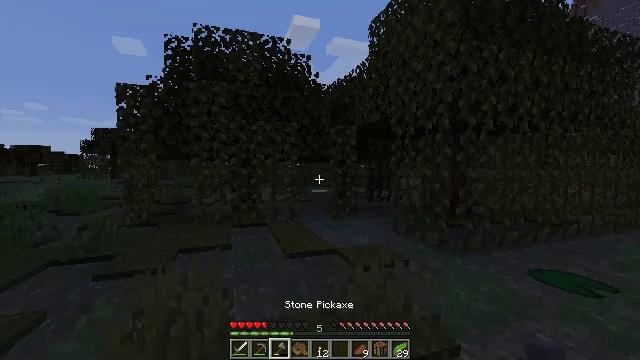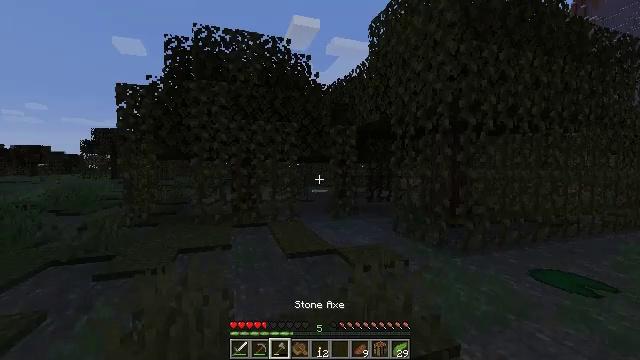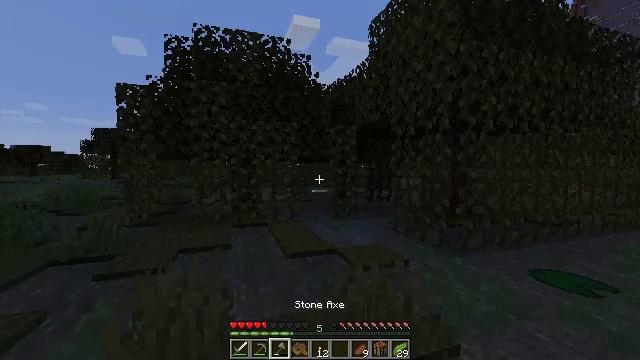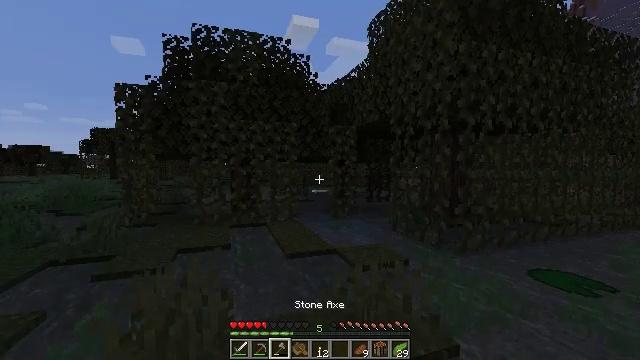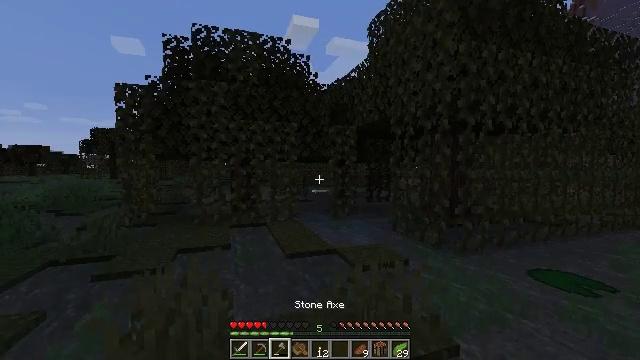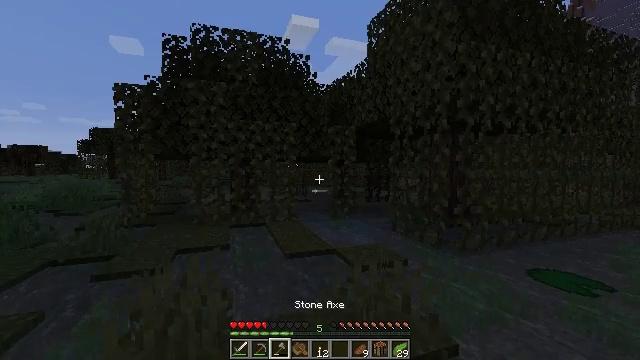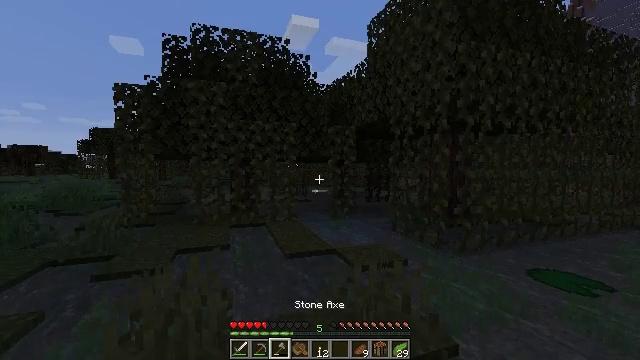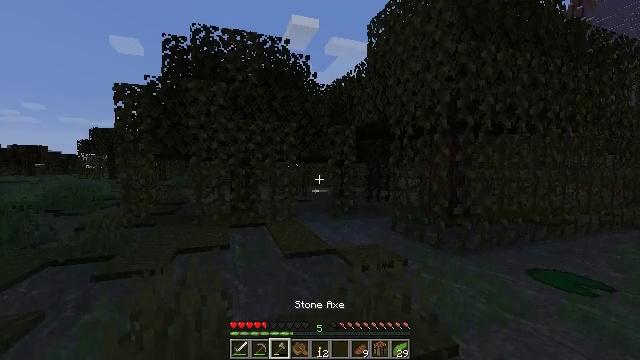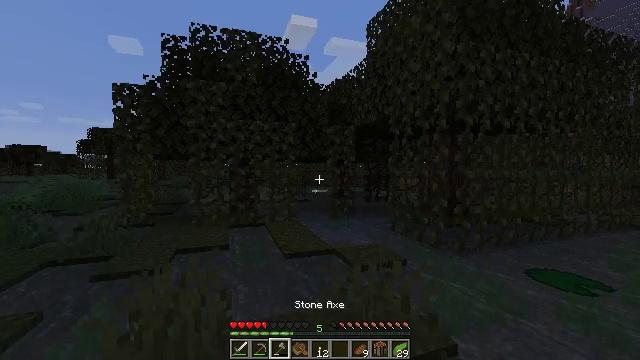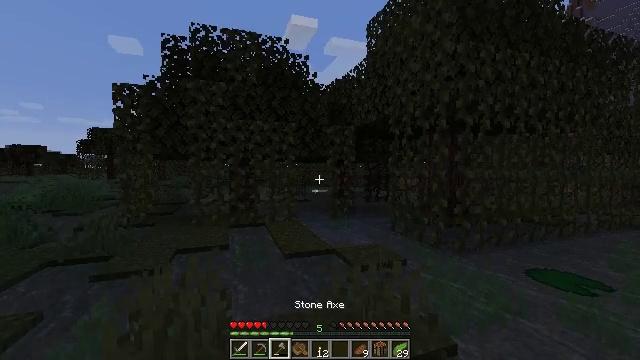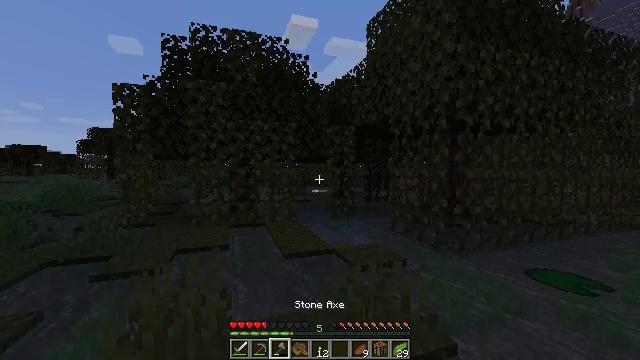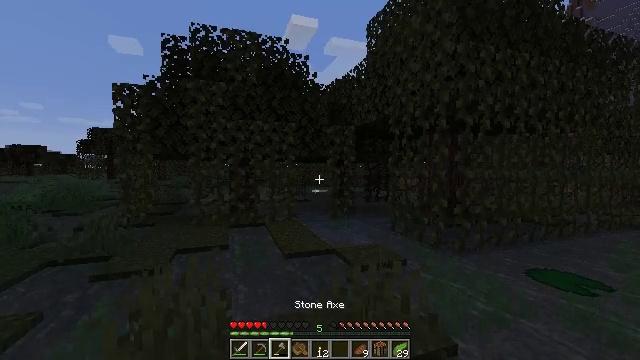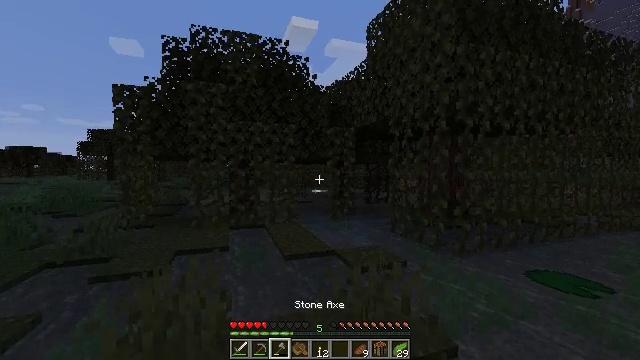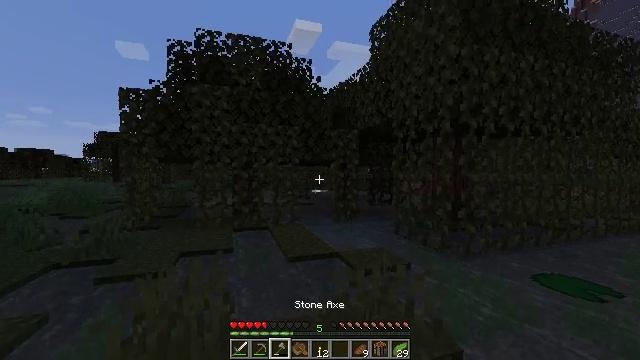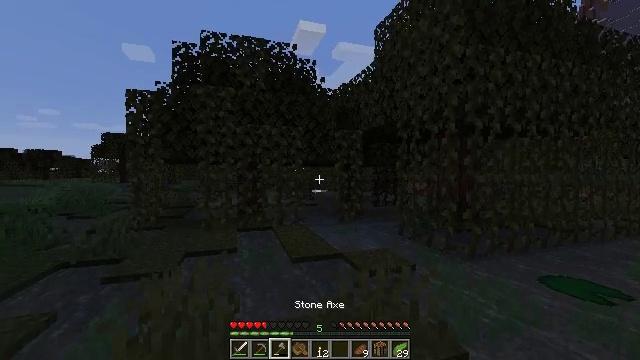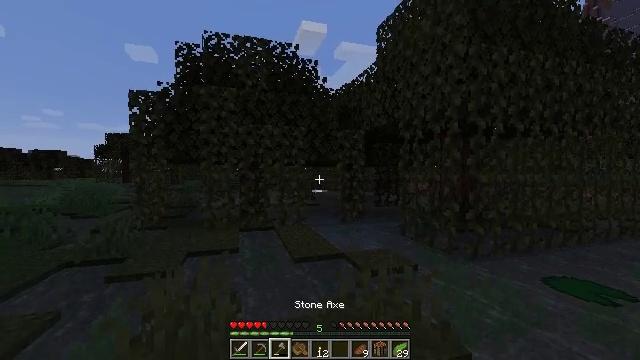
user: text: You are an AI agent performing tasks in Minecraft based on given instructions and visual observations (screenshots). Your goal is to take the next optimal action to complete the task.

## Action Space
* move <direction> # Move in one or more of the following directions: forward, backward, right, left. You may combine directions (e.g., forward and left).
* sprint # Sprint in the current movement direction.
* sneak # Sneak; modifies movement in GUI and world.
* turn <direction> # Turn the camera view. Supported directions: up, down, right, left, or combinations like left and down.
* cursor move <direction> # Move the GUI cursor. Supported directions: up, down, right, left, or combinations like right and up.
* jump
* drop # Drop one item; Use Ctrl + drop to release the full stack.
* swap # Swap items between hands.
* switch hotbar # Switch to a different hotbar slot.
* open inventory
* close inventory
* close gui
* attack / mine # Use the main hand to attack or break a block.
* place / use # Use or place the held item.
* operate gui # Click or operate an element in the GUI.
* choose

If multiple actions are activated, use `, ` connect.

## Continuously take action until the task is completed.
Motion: motion action
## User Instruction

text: Collect the potted red mushroom.
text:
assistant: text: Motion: switch to hotbar 3
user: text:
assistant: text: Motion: switch to hotbar 3
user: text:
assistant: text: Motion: switch to hotbar 3
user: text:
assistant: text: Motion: no_op
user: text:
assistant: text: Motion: no_op
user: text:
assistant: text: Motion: no_op
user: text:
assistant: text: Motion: no_op
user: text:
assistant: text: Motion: no_op
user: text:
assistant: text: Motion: no_op
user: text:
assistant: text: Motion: no_op
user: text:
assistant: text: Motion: no_op
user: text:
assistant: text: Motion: no_op
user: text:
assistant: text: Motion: no_op
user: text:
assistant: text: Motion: no_op
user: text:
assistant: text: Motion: no_op
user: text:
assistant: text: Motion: no_op
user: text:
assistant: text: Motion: turn left
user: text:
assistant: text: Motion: turn left
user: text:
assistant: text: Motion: turn left
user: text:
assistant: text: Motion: turn left
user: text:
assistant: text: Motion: turn left
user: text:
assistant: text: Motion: turn left
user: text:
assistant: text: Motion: turn left
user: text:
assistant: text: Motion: turn left
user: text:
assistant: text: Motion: turn left
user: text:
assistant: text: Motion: turn left
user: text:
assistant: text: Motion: turn left
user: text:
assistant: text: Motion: turn left
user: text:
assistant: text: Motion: turn left
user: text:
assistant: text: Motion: no_op